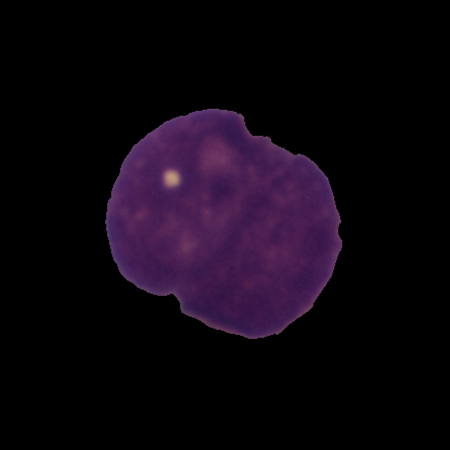
Label: cancer